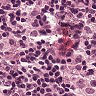
Metastatic tissue present: no